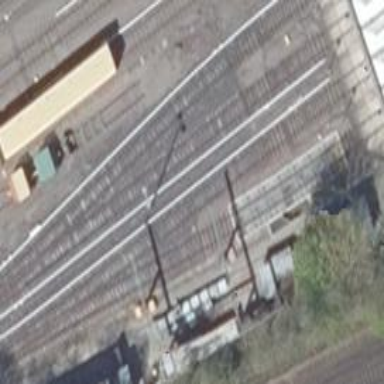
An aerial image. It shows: Yard used for service maintenance of electrified light rail railway.